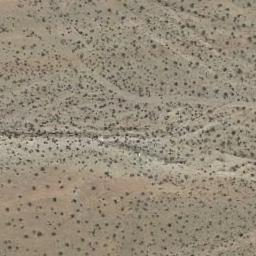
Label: chaparral